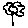
Label: flower